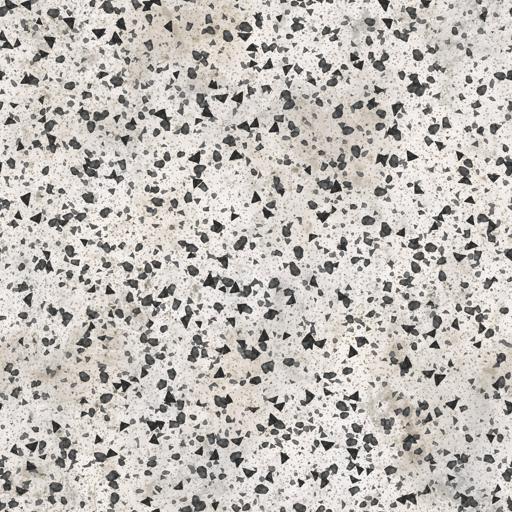
Tags: antique black clean floor stone terrazzo white